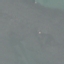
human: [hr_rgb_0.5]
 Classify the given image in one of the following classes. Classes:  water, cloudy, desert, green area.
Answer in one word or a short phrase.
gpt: water